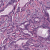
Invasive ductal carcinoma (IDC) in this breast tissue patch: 1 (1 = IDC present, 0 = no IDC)